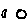
Label: moon